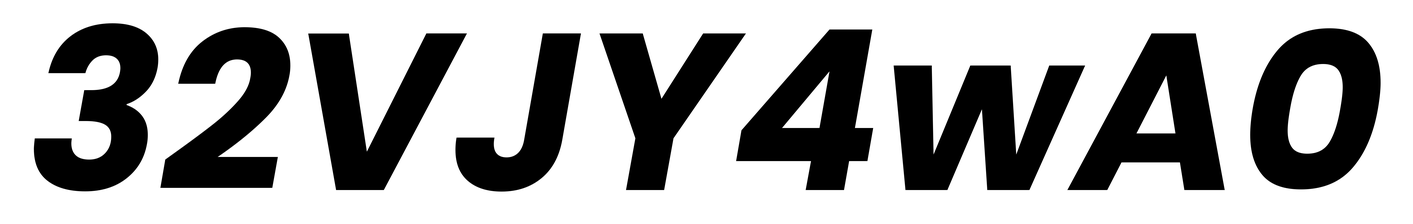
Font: Poppins-BoldItalic